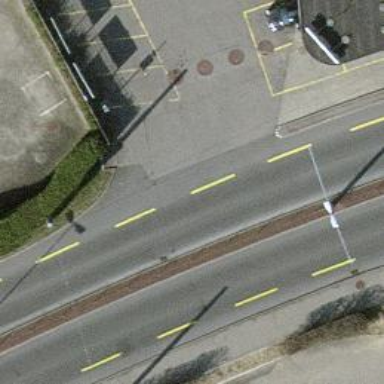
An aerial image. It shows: Secondary road with asphalt surface and trolley wires.